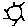
Label: sun